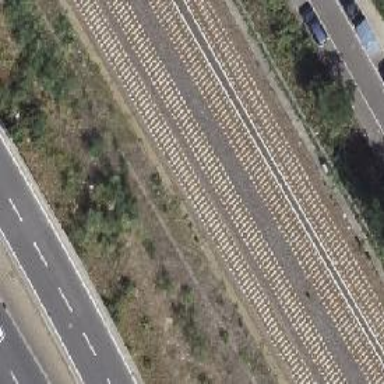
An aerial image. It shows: Solitary milestone along the railway.